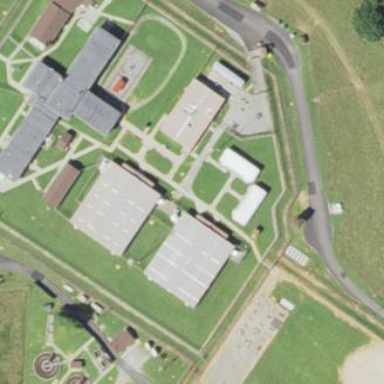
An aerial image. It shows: Prison enclosed by fence.